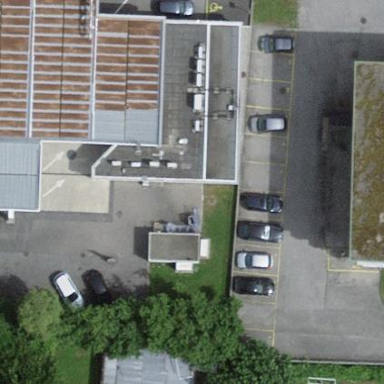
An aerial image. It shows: Supermarket building.